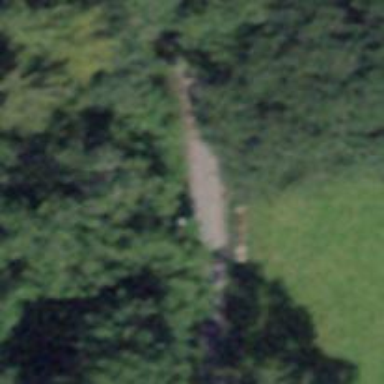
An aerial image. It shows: Path with fine gravel surface.